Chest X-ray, PA view. Patient: 20 years old, sex F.
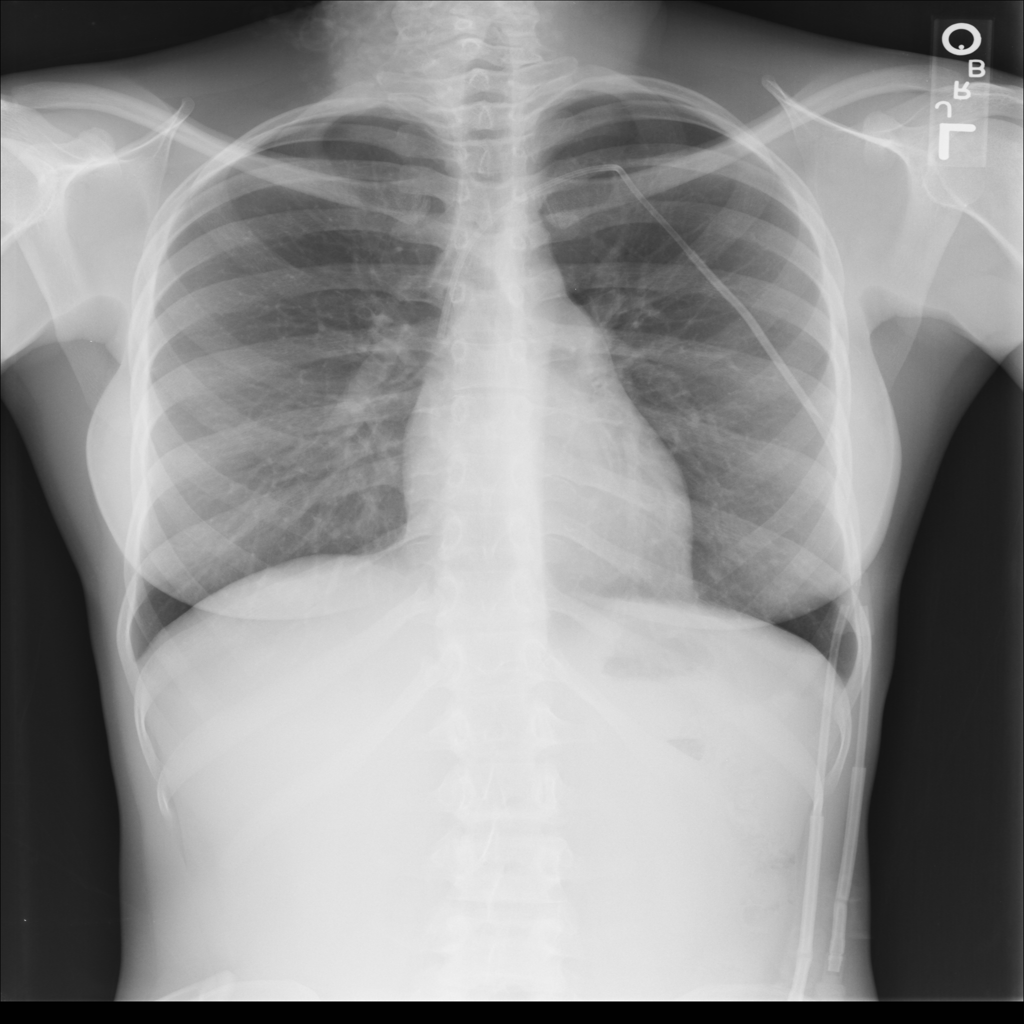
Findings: No Finding